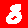
Digit: 3